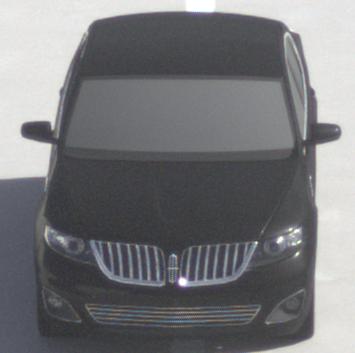
Make: Lincoln
Model: MKS
Detailed model: -
Model produced from: 2008
Model produced until: 2011
Doors: 4
Color: black
Road condition: dry road
Daytime: morning or afternoon
Contrast: high contrast